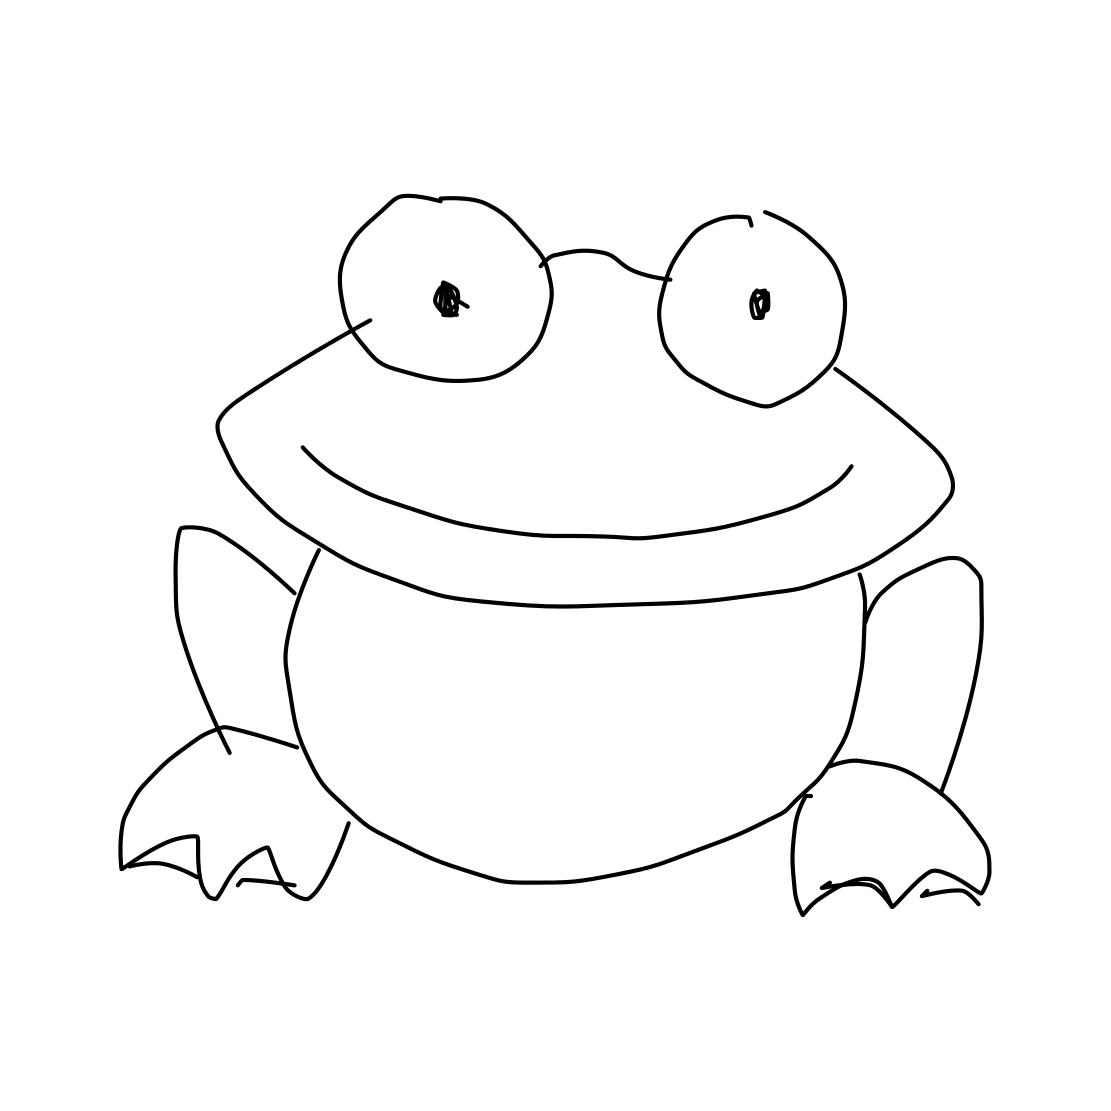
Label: frog